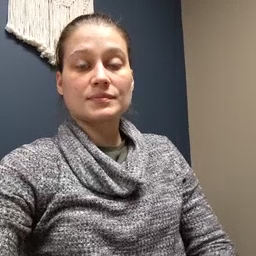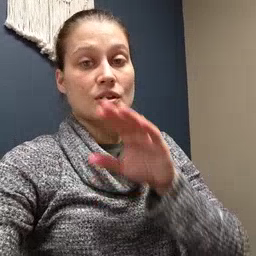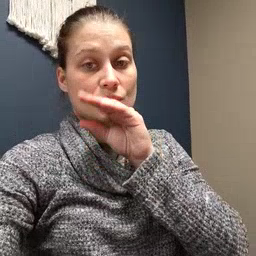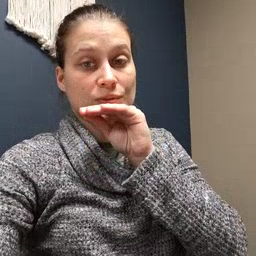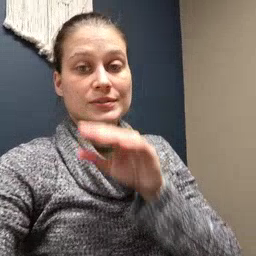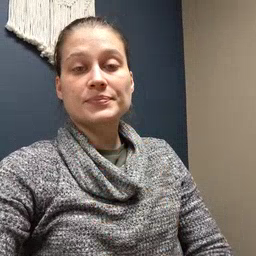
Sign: goose